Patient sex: M
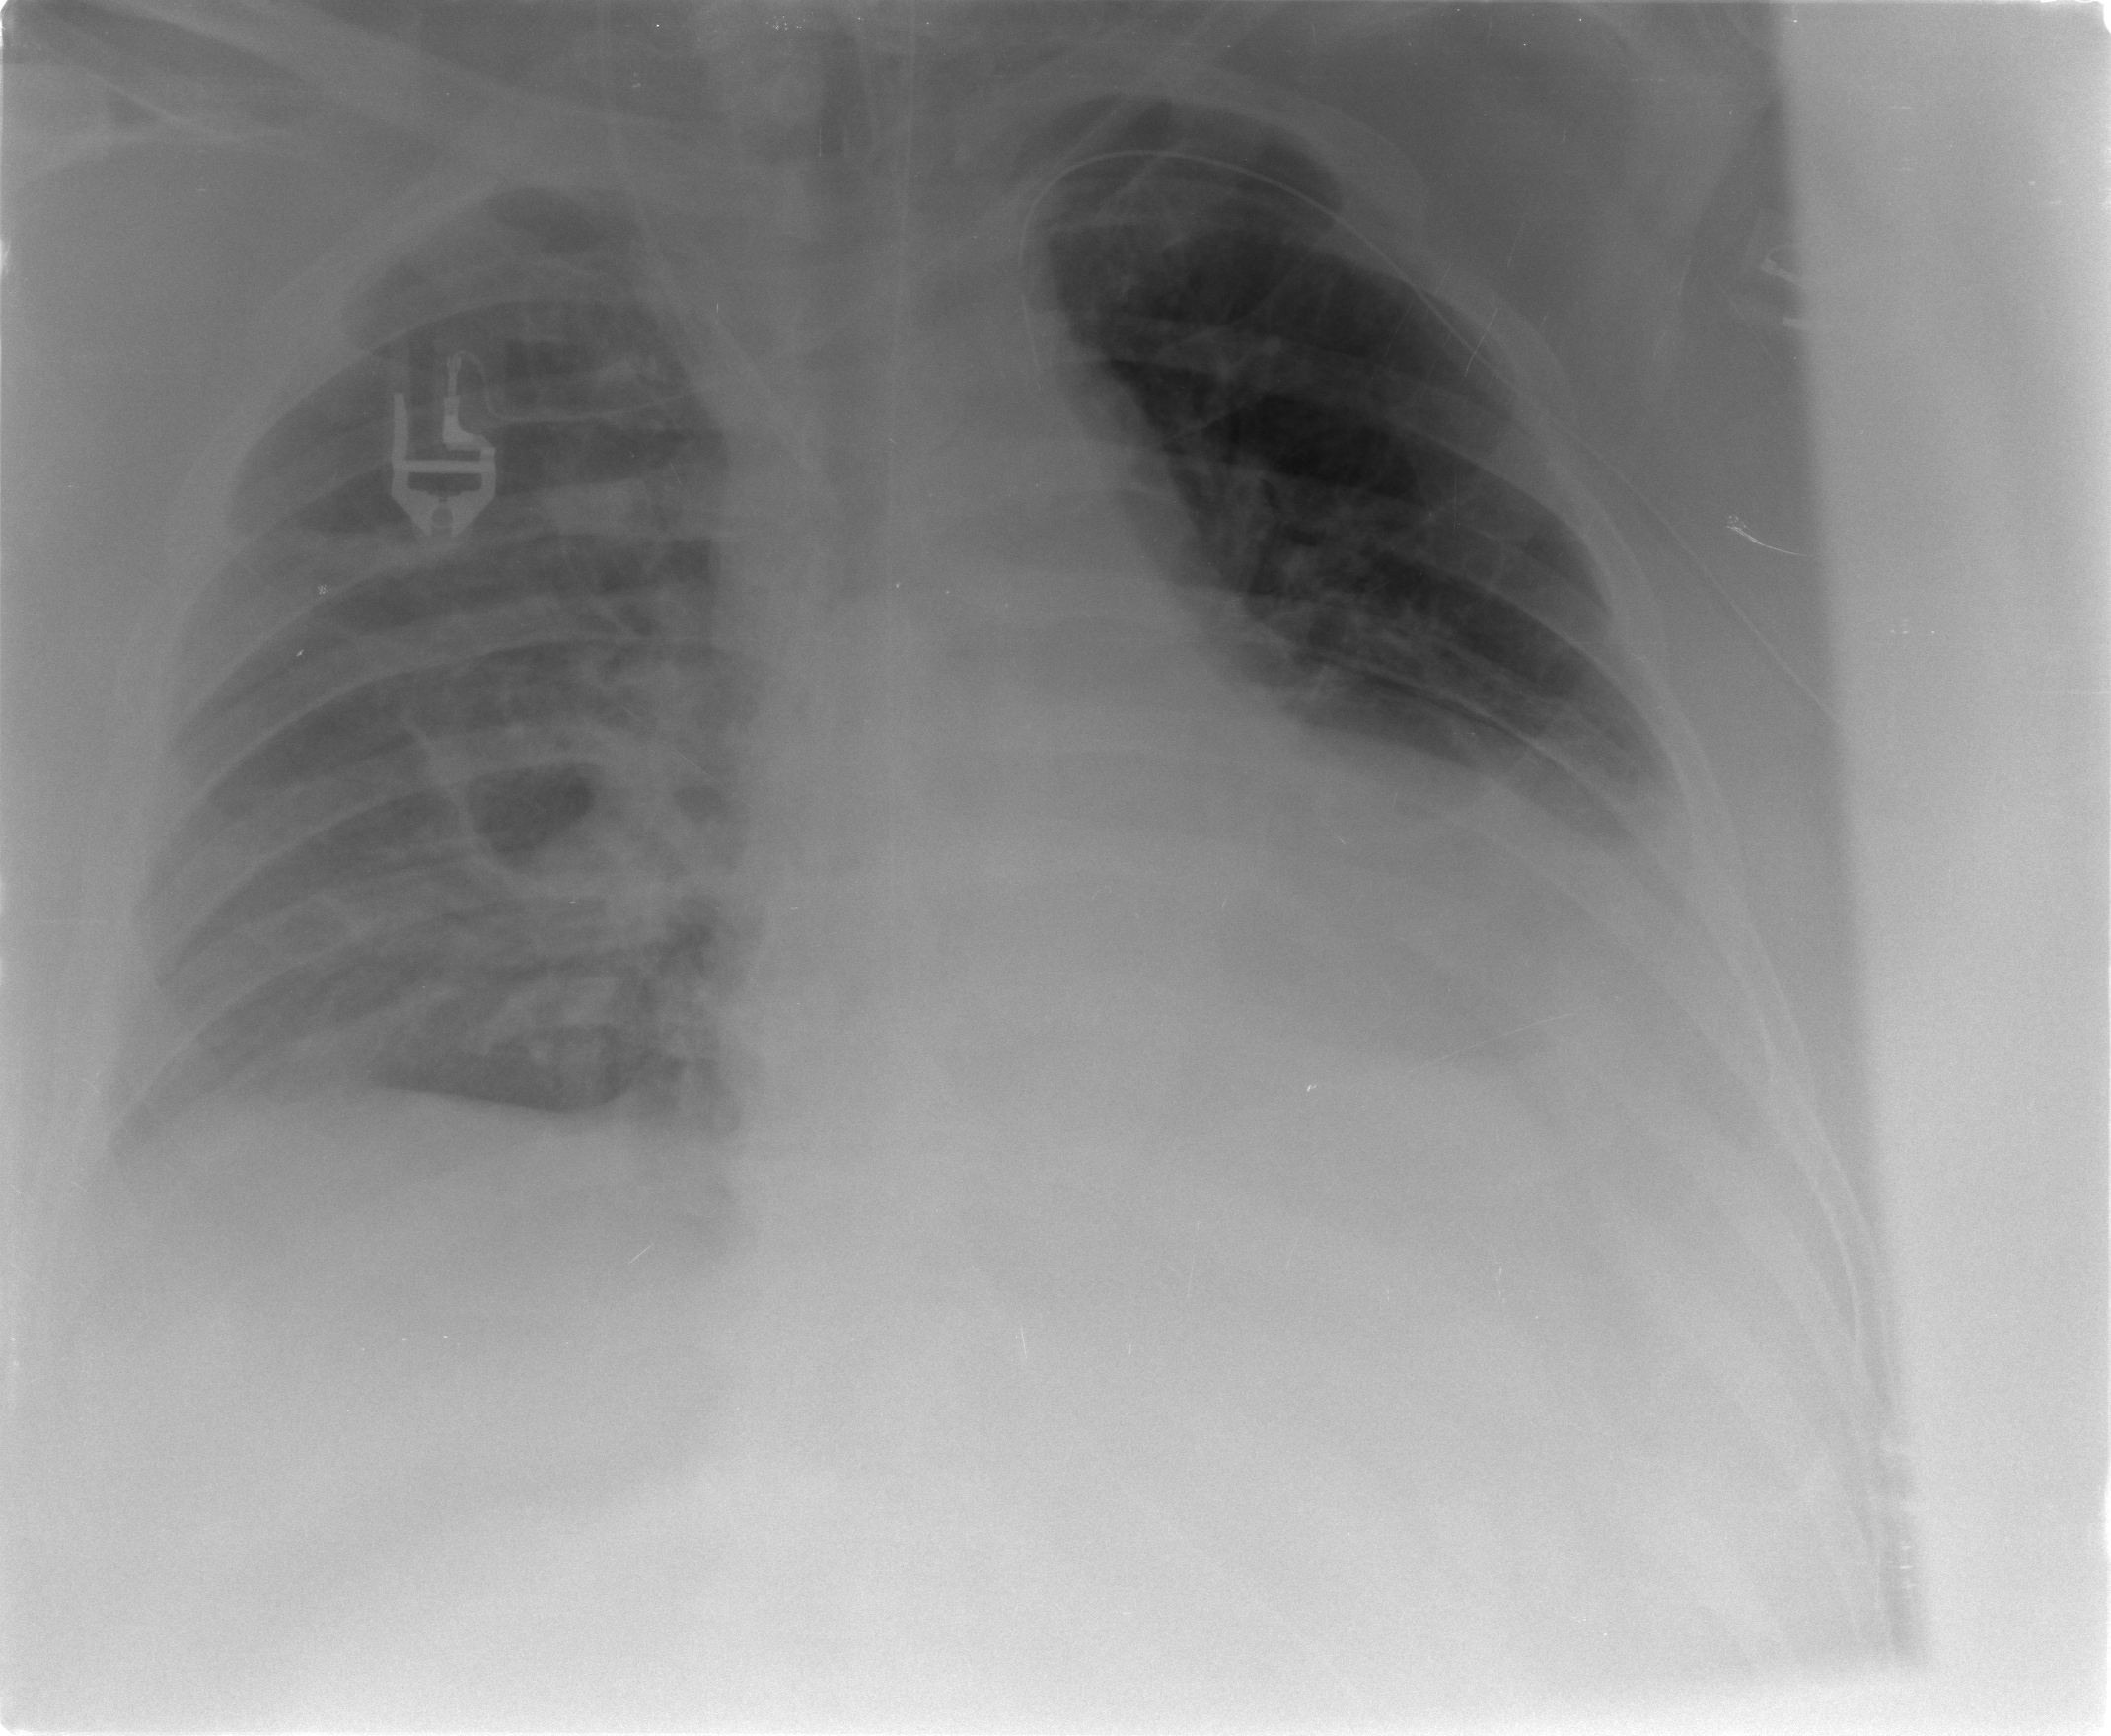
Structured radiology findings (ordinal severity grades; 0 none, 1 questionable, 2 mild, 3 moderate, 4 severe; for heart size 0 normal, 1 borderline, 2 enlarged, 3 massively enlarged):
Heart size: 2
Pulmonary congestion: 0
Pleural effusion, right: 1
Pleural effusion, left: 2
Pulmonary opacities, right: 0
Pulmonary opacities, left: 0
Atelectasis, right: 2
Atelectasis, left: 1